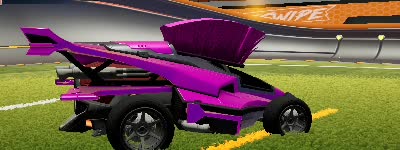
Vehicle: aftershock